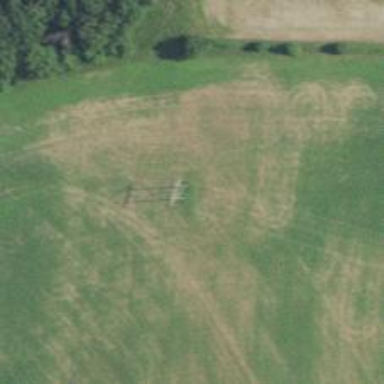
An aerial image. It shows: Tower with H-frame design.